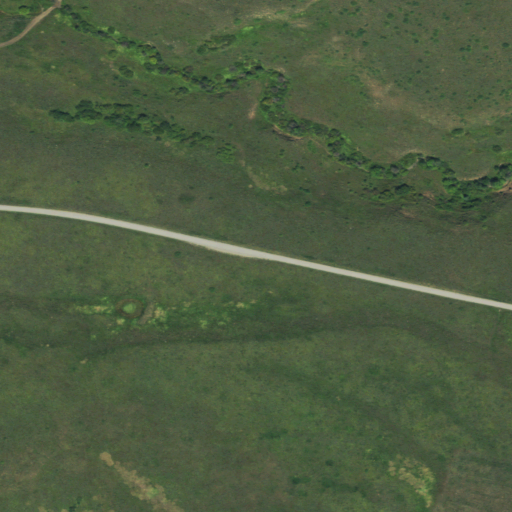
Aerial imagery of plain(s) in Colorado named Mule Park containing shrub, deciduous forest, and open development